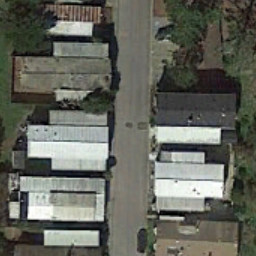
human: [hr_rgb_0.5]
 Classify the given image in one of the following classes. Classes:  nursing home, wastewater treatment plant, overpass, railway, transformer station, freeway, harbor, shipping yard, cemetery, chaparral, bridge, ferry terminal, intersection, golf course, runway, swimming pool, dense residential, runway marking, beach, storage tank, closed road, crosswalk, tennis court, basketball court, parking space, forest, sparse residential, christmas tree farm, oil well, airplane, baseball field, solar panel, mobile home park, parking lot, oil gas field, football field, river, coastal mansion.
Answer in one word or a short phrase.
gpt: mobile home park